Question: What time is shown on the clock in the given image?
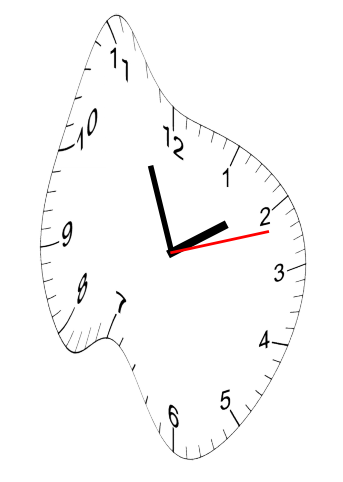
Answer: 01:56:12